Question:
I just want the JSON data to be return in a particular format like one array above all the details. Please go through the picture which has the code and the output which i want to achieve.
'''
public IEnumerable <Data> Get()
{
return new List<Data> {
new Data {Id=1,Content="Sample Content",Author="Bhanu"},
new Data {Id=2,Content="Sample Content",Author="War"}
};
}
'''
The above code in written in Controllers.cs and the data is getting from model class which has the ID,Content,Author declaration like below code.
'''
namespace WebApplication1.model
{
public class Data
{
public int Id { get; set; }
public string Content { get; set;}
public string Author { get; set; }
}
}
'''
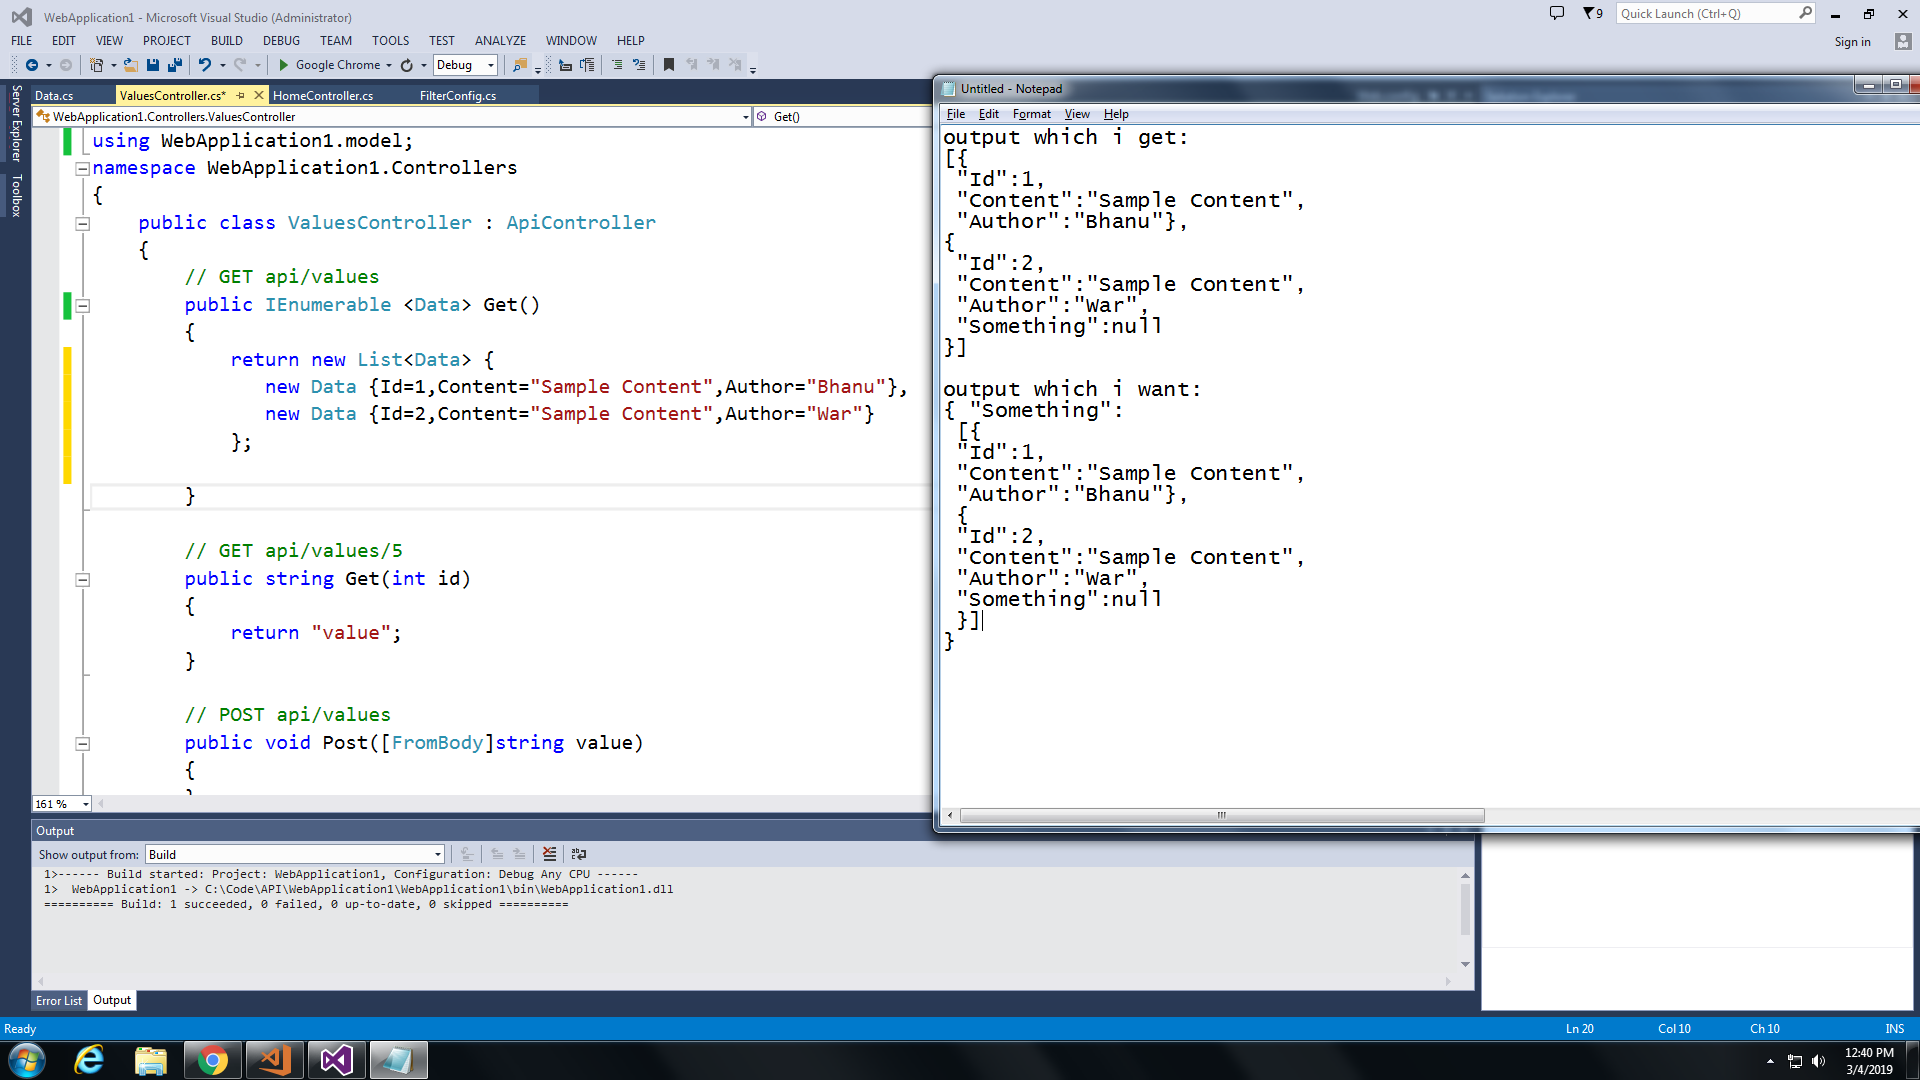
Answer: You need to create a model class with a property of type IEnumerable like this:
'''
public class DataModel
{
public IEnumerable<Data> Something {get; set; }
}
'''
Then return an instance of above mentioned class:
'''
public DataModel Get()
{
return new DataModel { Something = new List<Data> {
new Data {Id=1,Content="Sample Content",Author="Bhanu"},
new Data {Id=2,Content="Sample Content",Author="War"}
}
};
}
'''